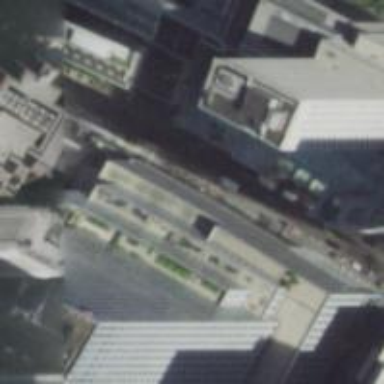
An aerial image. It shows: The building has flat concrete roof.